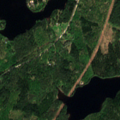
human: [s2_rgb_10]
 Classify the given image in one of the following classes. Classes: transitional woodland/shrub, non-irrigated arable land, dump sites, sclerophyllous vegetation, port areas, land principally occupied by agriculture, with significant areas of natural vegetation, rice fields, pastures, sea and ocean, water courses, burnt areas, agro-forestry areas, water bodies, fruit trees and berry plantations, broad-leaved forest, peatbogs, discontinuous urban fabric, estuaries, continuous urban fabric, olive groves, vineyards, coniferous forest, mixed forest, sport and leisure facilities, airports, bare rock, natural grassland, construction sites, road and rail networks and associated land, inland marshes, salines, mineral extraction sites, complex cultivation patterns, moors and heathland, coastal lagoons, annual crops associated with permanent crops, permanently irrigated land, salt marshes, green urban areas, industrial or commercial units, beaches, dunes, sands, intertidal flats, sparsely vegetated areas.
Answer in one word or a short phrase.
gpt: coniferous forest, mixed forest, water bodies